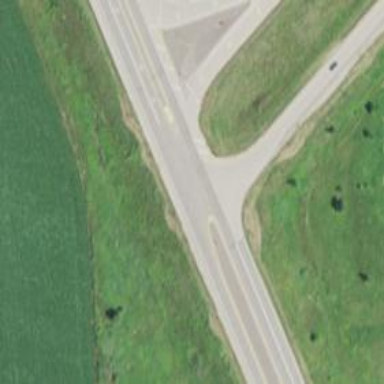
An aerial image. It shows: Trunk link highway.